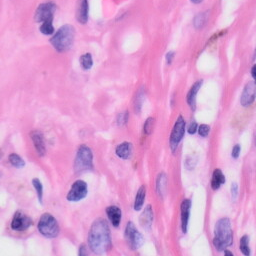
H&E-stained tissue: Skin